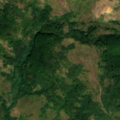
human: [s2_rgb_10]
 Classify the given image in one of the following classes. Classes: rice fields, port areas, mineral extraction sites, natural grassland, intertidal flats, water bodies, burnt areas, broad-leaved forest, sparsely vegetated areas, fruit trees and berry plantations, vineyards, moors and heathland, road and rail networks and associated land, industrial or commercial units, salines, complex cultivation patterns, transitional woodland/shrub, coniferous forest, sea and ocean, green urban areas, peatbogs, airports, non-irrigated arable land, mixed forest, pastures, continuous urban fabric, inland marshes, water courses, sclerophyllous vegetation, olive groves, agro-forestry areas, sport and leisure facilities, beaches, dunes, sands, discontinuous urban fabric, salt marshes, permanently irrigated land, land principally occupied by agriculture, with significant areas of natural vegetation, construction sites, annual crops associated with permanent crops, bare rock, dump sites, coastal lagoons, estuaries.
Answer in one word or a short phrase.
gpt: land principally occupied by agriculture, with significant areas of natural vegetation, broad-leaved forest